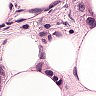
Metastatic tissue present: yes